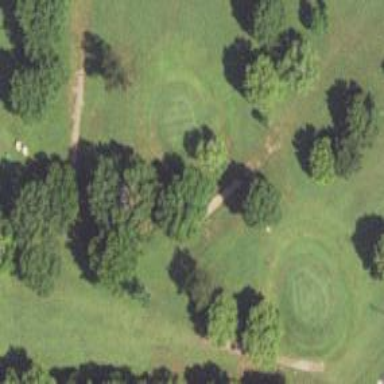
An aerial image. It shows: Path used for both walking and golf.